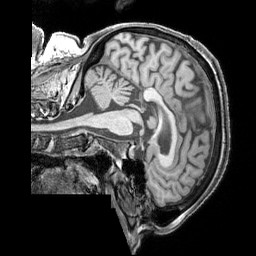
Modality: T1w
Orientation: sagittal
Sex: female
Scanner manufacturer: siemens
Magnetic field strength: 3 T
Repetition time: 2.3 s
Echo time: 0.00226 s